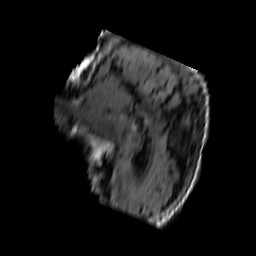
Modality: FLAIR
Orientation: sagittal
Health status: ill
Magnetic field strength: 3 T